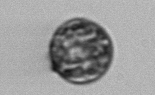
Label: Thalassiosira